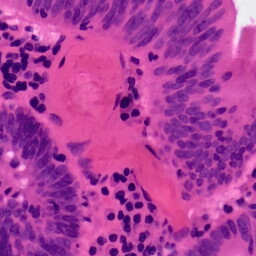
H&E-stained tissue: Colon